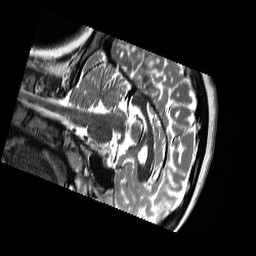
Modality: T2w
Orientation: sagittal
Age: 19
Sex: female